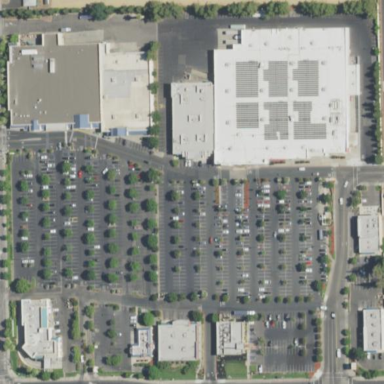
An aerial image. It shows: Retail area.